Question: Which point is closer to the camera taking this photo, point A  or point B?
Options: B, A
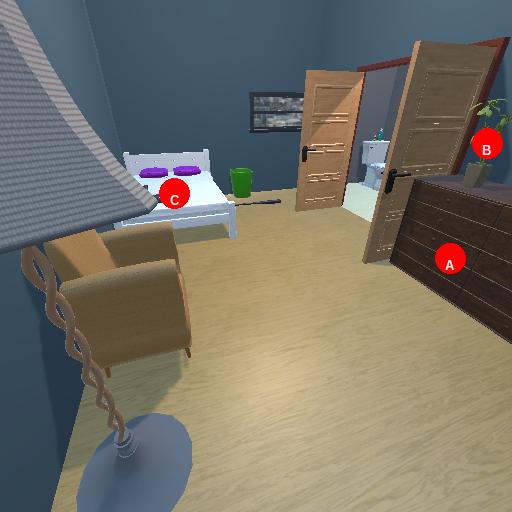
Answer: B